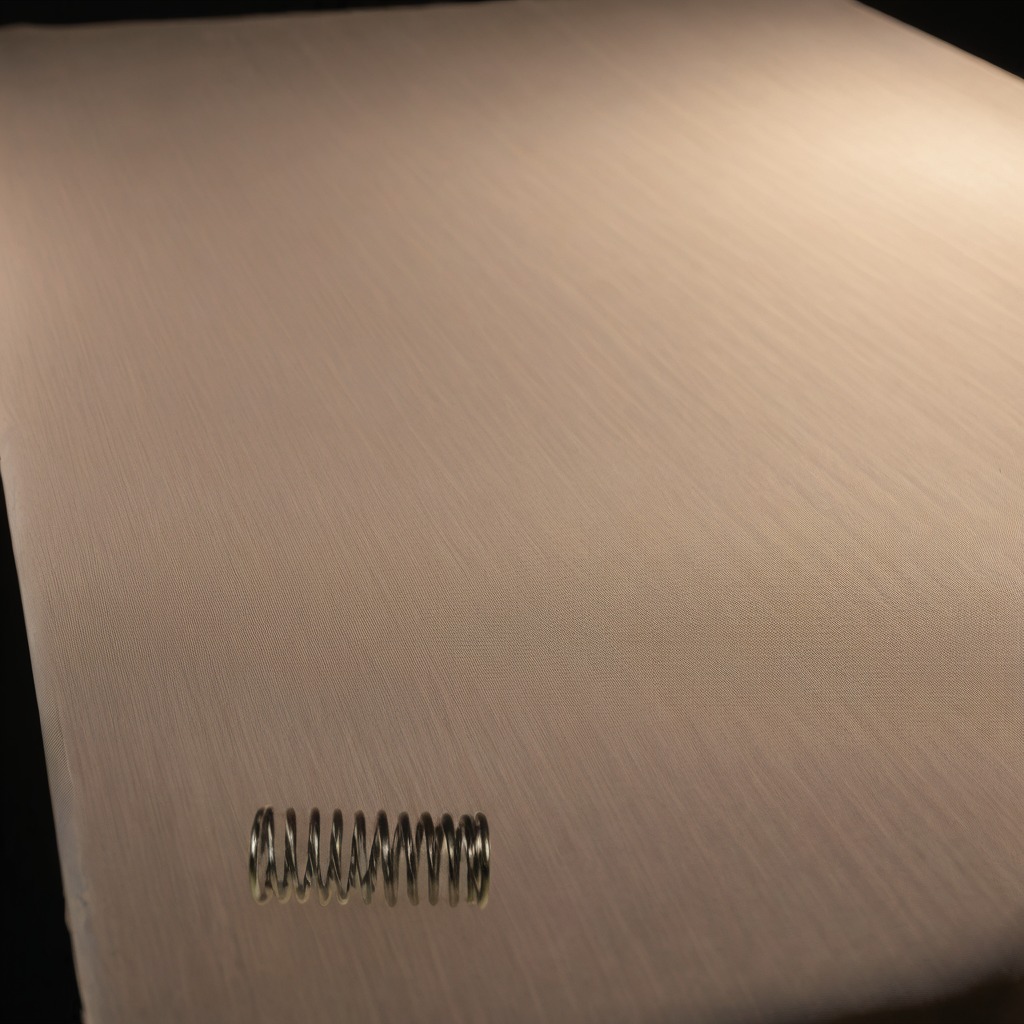
A coiled metal spring is lying on a wooden table.